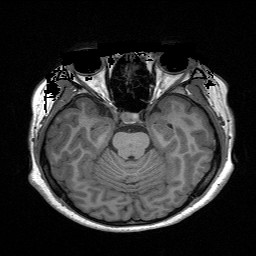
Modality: T1w
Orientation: coronal